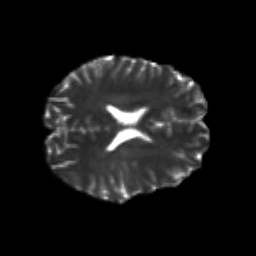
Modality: T2w
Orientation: axial
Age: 23
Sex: male
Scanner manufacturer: siemens
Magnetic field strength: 3 T
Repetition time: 3.5 s
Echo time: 0.125 s